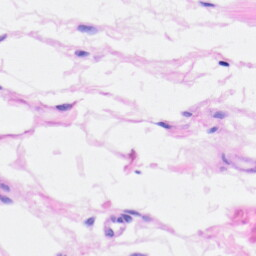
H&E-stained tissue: Heart